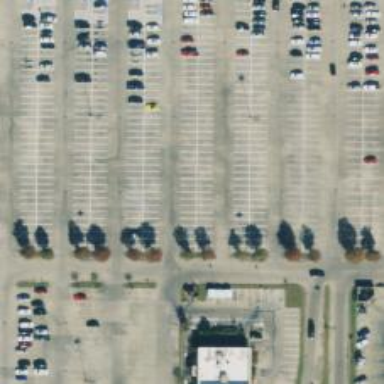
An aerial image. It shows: Parking space is available.